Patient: sex F, age 26
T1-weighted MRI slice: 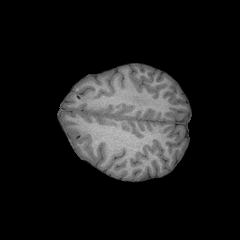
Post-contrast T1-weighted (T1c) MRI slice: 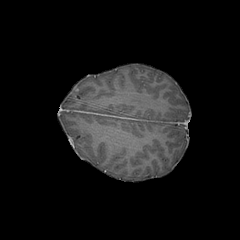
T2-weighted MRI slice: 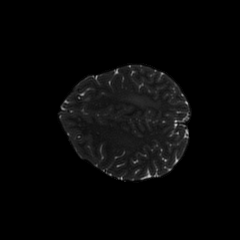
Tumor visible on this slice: yes
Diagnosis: Glioblastoma, IDH-wildtype
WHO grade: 4